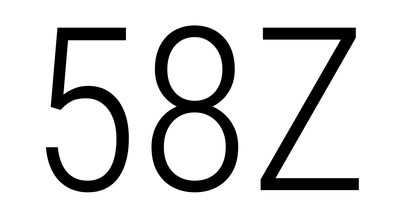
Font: Roboto_Condensed_Light